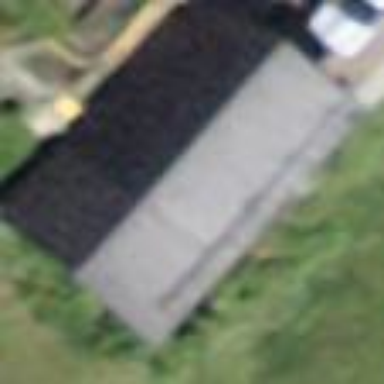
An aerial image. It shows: Building with tiled roof.